Question: <URL>, I understand that 'setTimeout' returns an ID value of the timer.
But when I run this code:
'''
for (var i = 1; i <= 5; i++) {
setTimeout(function() { console.log('hello'); }, 100);
}
'''
I get the following in the console tab:

i.e. It printed the timer ID once and then 5 consecutive 'hello' instances.
Shouldn't the output have timerID, hello, timerID, hello, .... instead?
Why does 'setTimeout' only print its ID once even if it is in the loop?
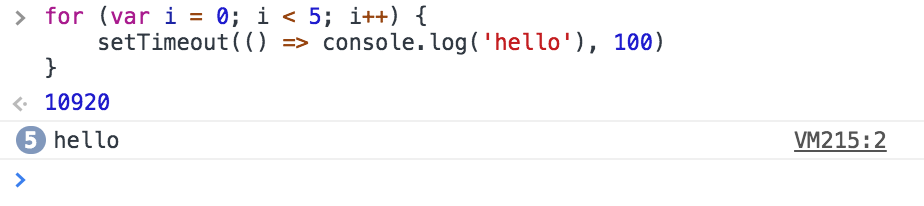
Answer: What you're seeing is due to the <URL> nature of the Javascript console.
You're expecting to see the result of all the 'setTimeout()' calls from each iteration of the loop. However, after finishing a set of statements, the JS console only prints out the return value of the most recently executed statement.
A simple display of this behavior:
'''
> x = 4;
<- 4
> y = 5;
<- 5
> x; y;
<- 5
'''
In the last command there are two statements, only the value of the last is printed.
If you want to print out the id's of each 'setTimeout()' call, you just have to explicitly perform the logging action:
'''
> for (var i = 1; i <= 5; i++) {
console.log(setTimeout(function() { console.log('hello'); }, 100));
}
596
597
598
599
600
<- undefined
5 hello
'''
Above you see:
- 'console.log(setTimeout(...))'- 'undefined''console.log(setTimeout(...))'- 'console.log('hello')'